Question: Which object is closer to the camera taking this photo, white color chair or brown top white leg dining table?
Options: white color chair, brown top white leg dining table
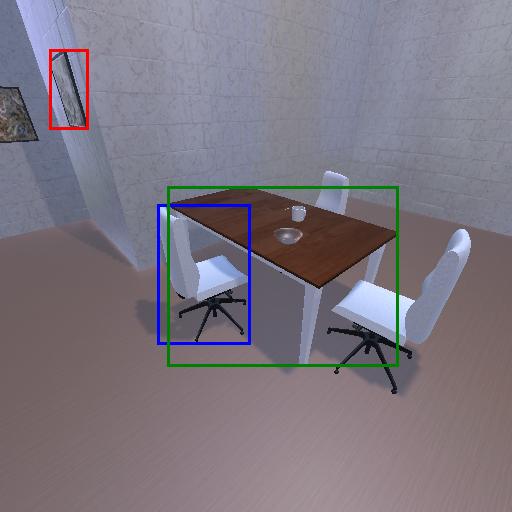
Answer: white color chair